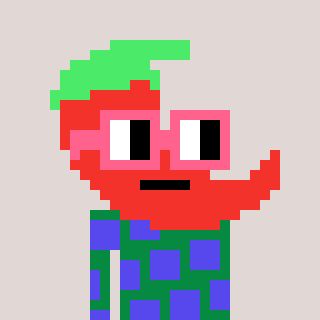
a pixel art character with square pink glasses, a chilli-shaped head and a green-colored body on a warm background